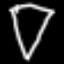
Label: diamond